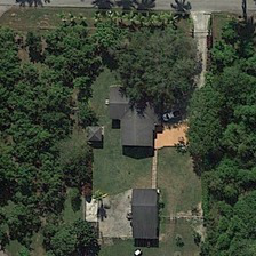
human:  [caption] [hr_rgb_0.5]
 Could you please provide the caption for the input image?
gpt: a white car parked at the door.

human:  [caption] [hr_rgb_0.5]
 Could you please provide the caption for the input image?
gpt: White car parked at the door.

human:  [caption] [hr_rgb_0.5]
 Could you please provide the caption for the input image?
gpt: A white car stopped at the door.

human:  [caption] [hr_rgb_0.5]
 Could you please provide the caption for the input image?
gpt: The white car stopped at the door.

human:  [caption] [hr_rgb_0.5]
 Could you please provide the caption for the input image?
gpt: A white car parked at the door.